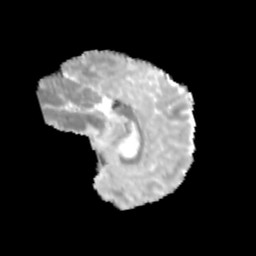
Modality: MD
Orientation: sagittal
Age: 11
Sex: male
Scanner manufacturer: siemens
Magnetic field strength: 3 T
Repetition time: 3.8 s
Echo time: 0.07 s